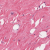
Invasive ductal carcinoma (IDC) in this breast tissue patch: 0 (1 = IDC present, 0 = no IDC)